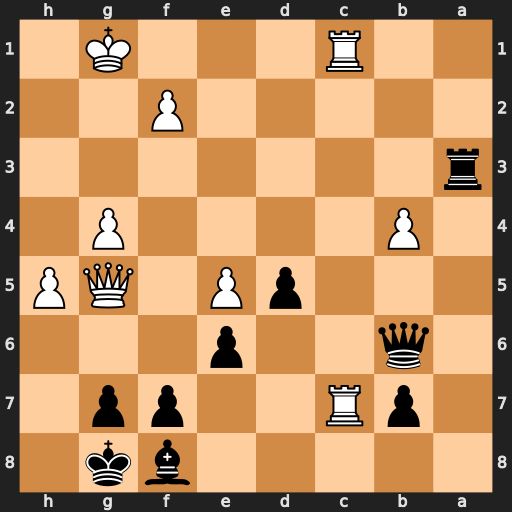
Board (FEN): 5bk1/1pR2pp1/1q2p3/3pP1QP/1P4P1/r7/5P2/2R3K1
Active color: b
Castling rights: -
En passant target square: -
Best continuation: Rg3+ Kf1 Qb5+